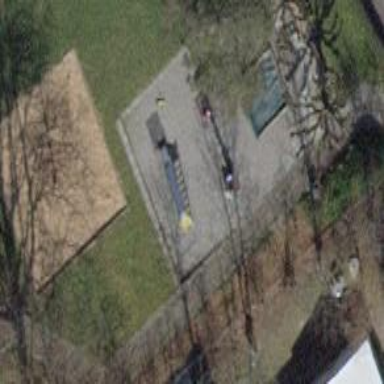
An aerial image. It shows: Playground area for leisure land.